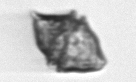
Label: Kryptoperidinium_triquetrum